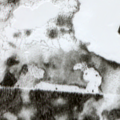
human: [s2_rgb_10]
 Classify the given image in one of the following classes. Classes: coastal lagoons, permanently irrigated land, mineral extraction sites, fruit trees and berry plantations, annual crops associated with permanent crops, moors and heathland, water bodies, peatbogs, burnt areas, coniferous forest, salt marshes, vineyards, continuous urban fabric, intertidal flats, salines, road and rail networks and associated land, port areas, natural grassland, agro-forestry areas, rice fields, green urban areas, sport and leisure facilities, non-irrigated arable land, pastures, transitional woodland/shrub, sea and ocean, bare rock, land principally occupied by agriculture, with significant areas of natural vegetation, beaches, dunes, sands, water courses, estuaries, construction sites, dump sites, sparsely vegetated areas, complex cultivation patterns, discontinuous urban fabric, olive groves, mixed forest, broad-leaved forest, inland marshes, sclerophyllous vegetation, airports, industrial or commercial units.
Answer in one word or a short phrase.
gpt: coniferous forest, transitional woodland/shrub, peatbogs, water bodies